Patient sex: M
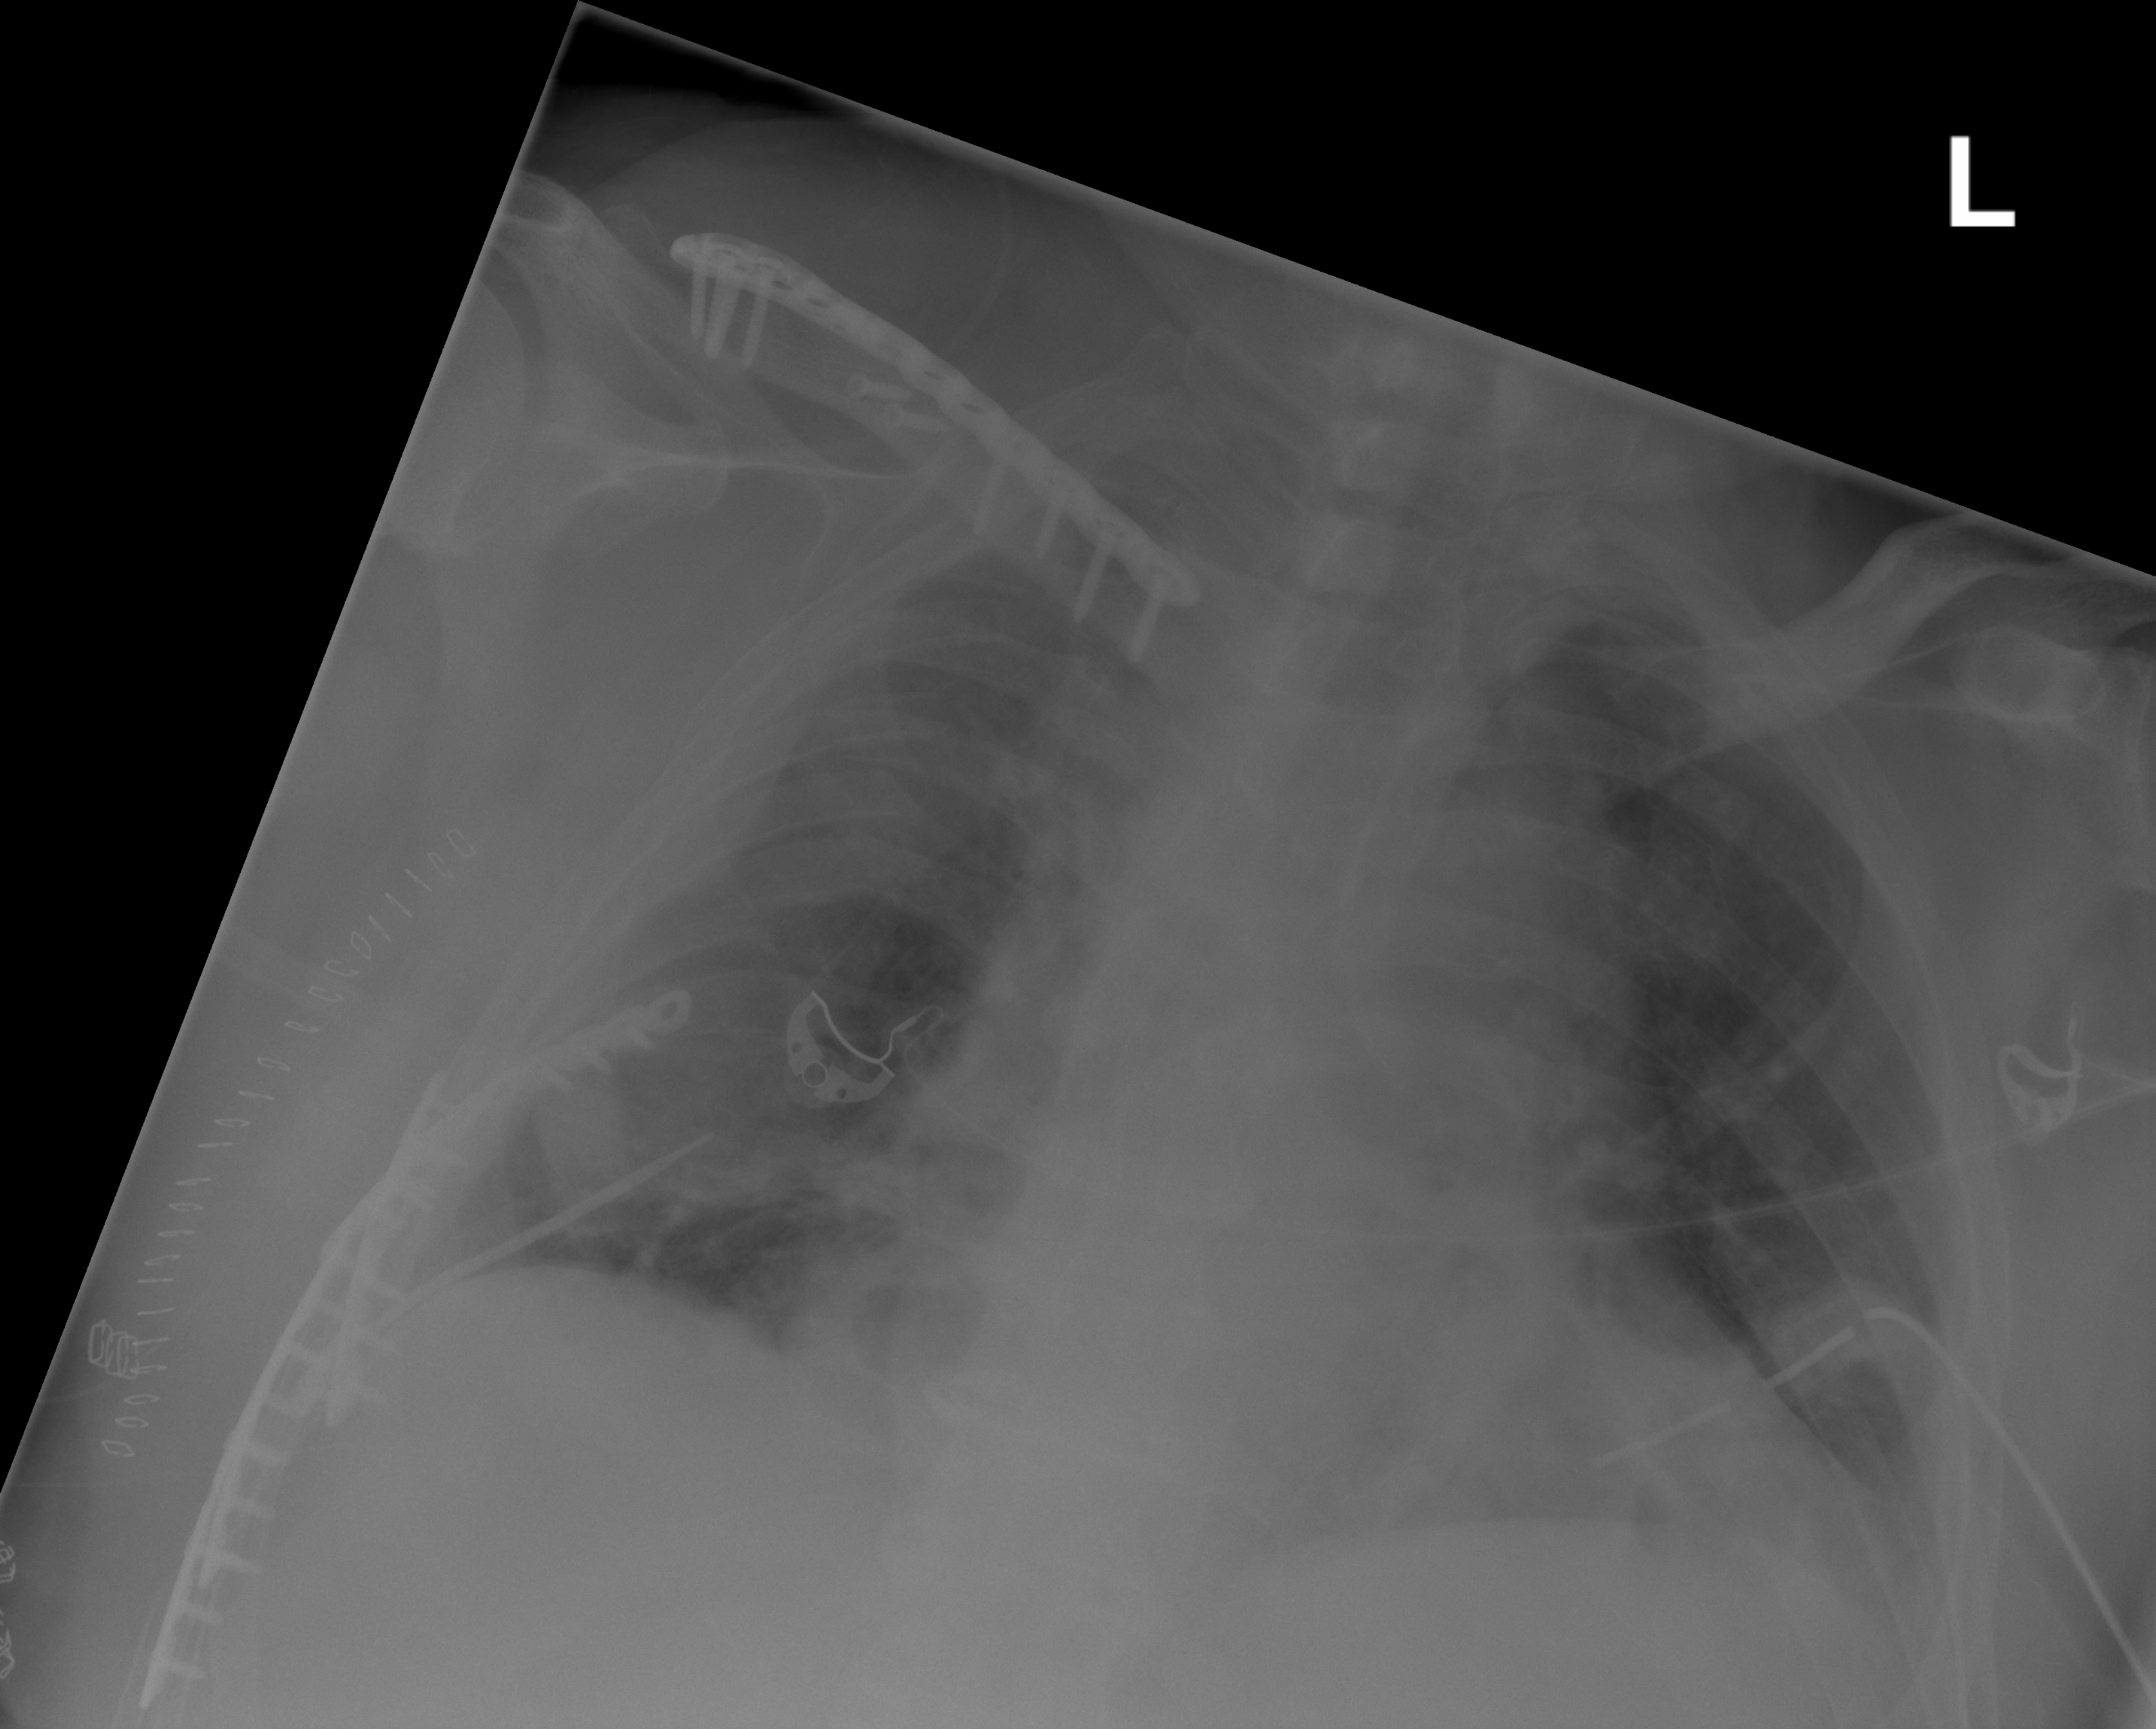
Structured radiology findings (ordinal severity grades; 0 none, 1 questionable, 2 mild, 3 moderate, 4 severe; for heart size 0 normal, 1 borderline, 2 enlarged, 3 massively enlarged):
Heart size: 0
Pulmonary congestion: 0
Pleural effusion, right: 2
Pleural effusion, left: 0
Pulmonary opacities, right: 0
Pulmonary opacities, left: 0
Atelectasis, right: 0
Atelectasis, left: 0